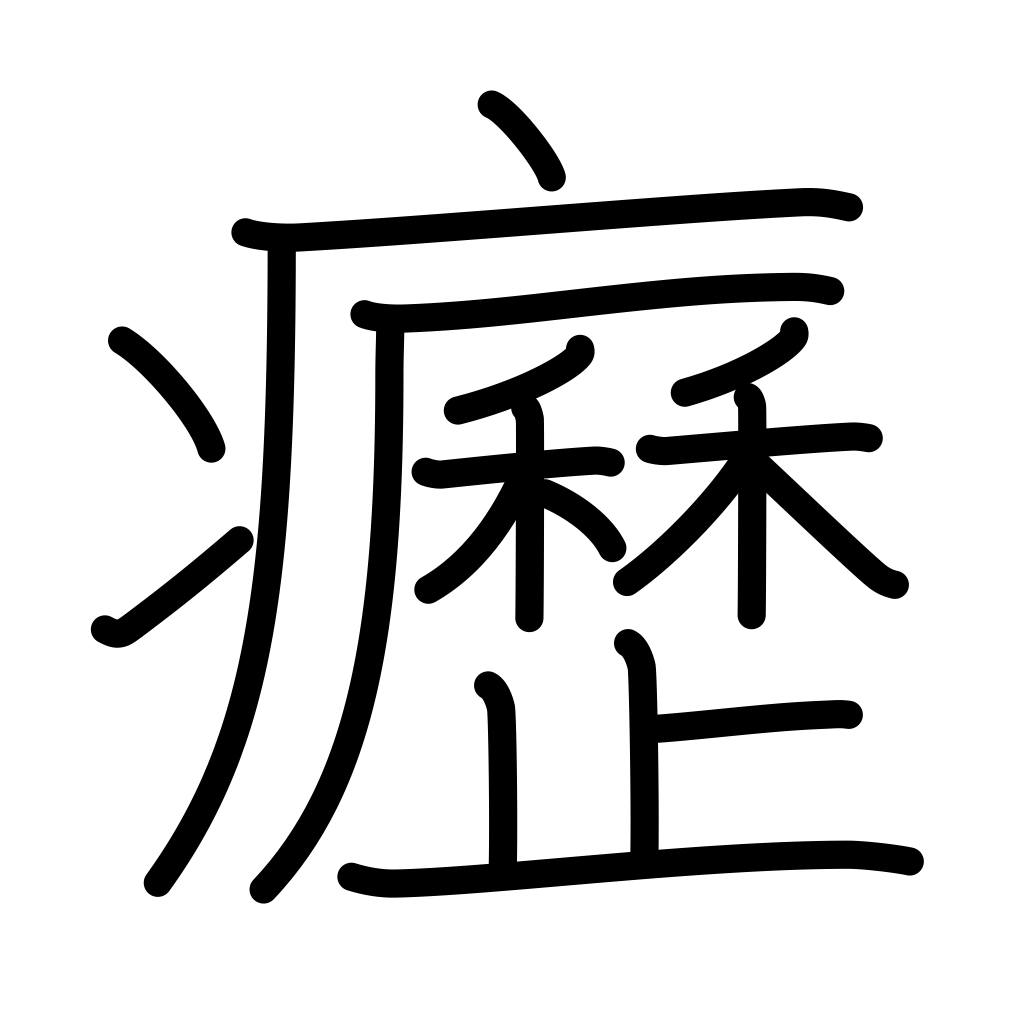
Meaning: swollen neck glands